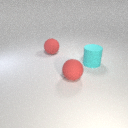
large cyan rubber cylinder in front of large red rubber sphere